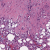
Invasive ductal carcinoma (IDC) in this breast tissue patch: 1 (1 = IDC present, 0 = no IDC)